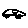
Label: car